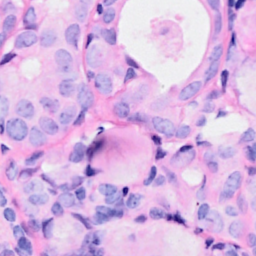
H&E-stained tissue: Breast